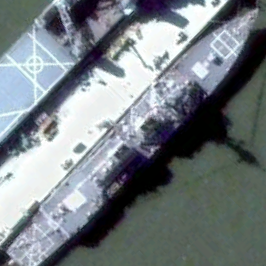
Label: destroyer